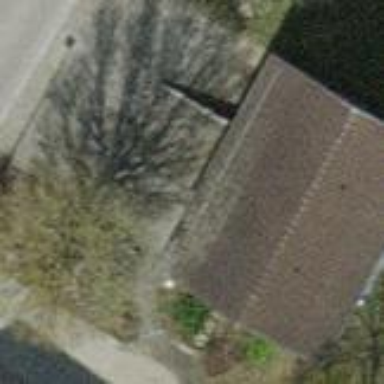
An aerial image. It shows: Group of garages.